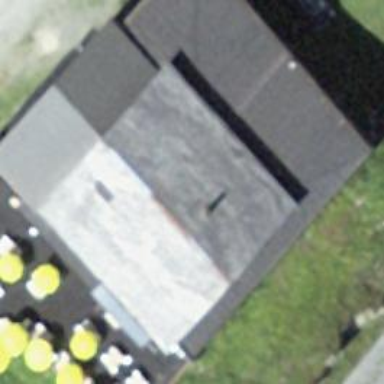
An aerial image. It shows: Restaurant in building.